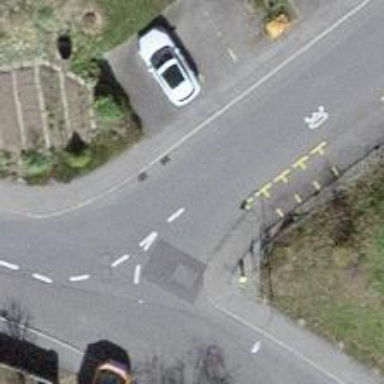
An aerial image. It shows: Kerb barrier.